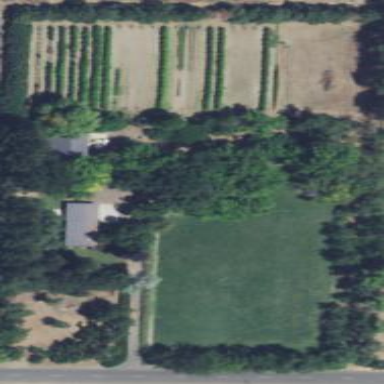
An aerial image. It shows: Farmyard area.